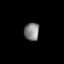
Tissue: prostate
Cell type: Fibroblasts
Senescence score: 0.7509
Nuclear area (px): 272
Mean DAPI intensity: 128.235